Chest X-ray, PA view. Patient: 23 years old, sex M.
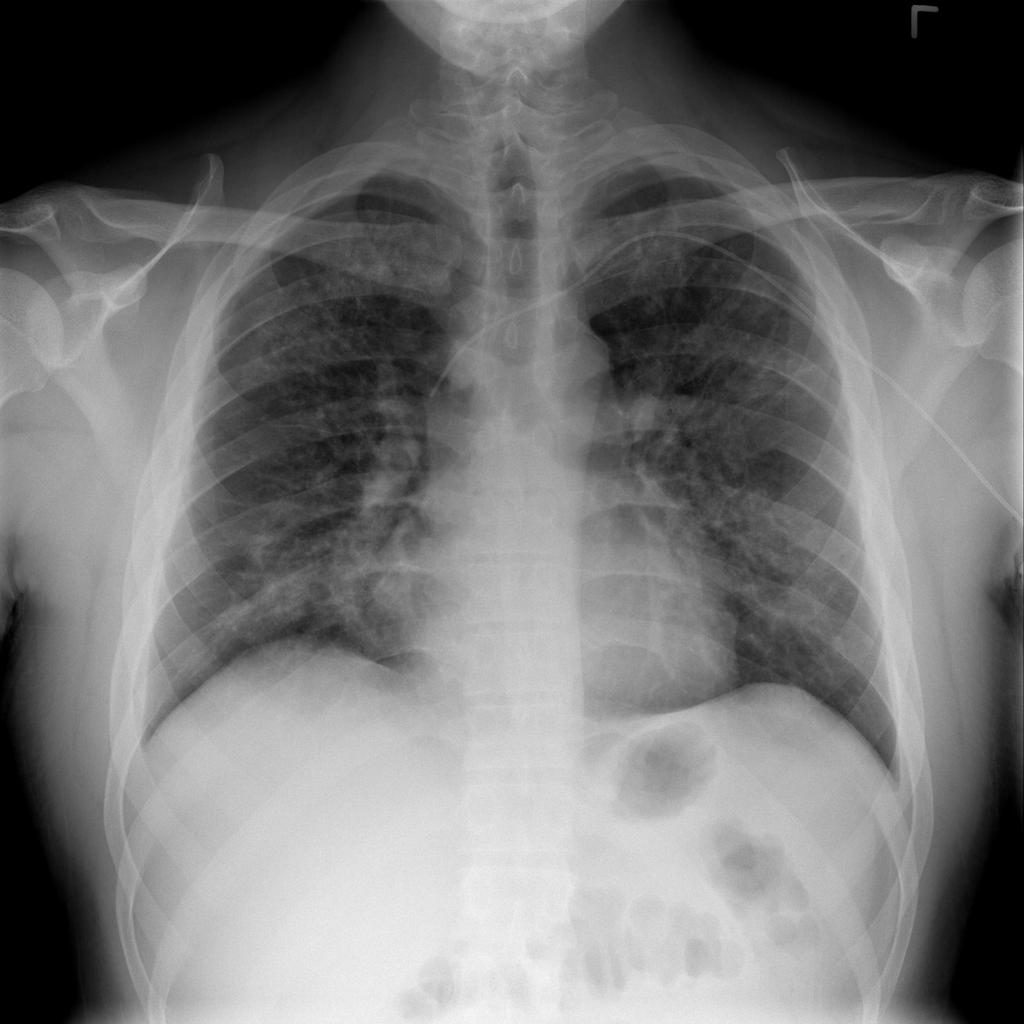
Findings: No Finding